Question: So guys, I have a carousel which works perfectly. Now I want to be able to modify it slightly so heres my script:
'''
<div id="myCarousel" class="carousel slide">
<div class="carousel-inner">
<div class="item active" id="1">
<center>Images go here!</center>
</div>
<div class="item" id="2">
<center>Imsdfsdfsfsdfsdfsdfsfsdfsdf</center>
</div>
<div class="item" id="3">
<center>Imasdfsdfsdfsdfre!</center>
</div>
</div>
<a class="carousel-control left" href="javascript:;" data-target="#myCarousel" data-slide="prev">
<span class="icon-prev"></span>
</a>
<a class="carousel-control right" href="javascript:;" data-target="#myCarousel" data-slide="next">
<span class="icon-next"></span>
</a>
<br /><br />
<div class="container">
<ul style="float:left; margin-top: 200px; display:inline-block;">
<li style="display:inline-block;"><a href="javascript:;" data-target="#myCarousel" data-slide="prev">Dashobard</a></li>
<li style="display:inline-block;"><a href="javascript:;" data-target="#myCarousel" data-slide="prev next">Timeline</a></li>
<li style="display:inline-block;"><a href="javascript:;" data-target="#myCarousel" data-slide="prev">Visionboard</a></li>
</ul>
</div>
</div>
'''
Works as you would expect - now underneath I would like to have 3 links say, link1, link2, link3 that when you click it changes the slide in the carousel, in addition to this I am looking to ad a caption<URL> underneath each of those links. see my example image - I have tried using the current controls and tried to modify them with no success.
Here is a fiddle: <URL>

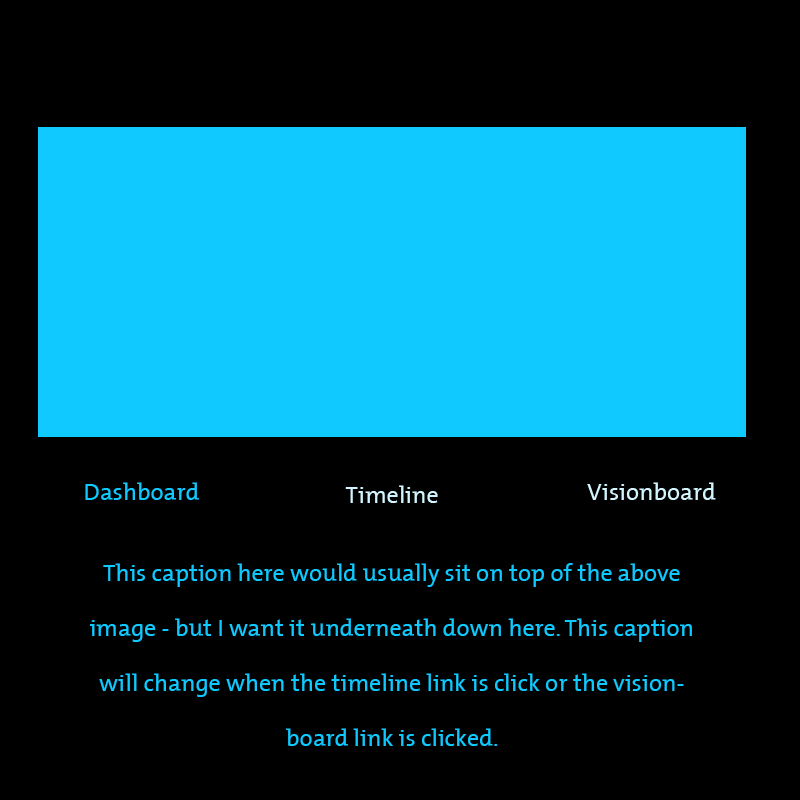
Answer: If you want to achieve something like <URL> this is what you have to do:
HTML code:
'''
<div id="myCarousel" class="carousel slide">
<div class="carousel-inner">
<div class="active item" id="id1">
<img src="http://placehold.it/300x200/888&text=Item 1" />
</div>
<div class="item" id="id2">
<img src="http://placehold.it/300x200/aaa&text=Item 2" />
</div>
<div class="item" id="id3">
<img src="http://placehold.it/300x200/444&text=Item 3" />
</div>
</div>
<a class="carousel-control left" href="#myCarousel" data-slide="prev">&lsaquo;</a>
<a class="carousel-control right" href="#myCarousel" data-slide="next">&rsaquo;</a>
</div>
<div class="container">
<ul>
<li style="display:inline-block;"><a href="javascript:slideTo('0')">Dashobard</a></li>
<li style="display:inline-block;"><a href="javascript: slideTo('1')">Timeline</a></li>
<li style="display:inline-block;"><a href="javascript: slideTo('2')">Visionboard</a></li>
</ul>
</div>
'''
JavaScript code:
'''
function slideTo(valoare){
if (valoare == 0) $('#myCarousel').carousel(0)
if (valoare == 1) $('#myCarousel').carousel(1)
if (valoare == 2) $('#myCarousel').carousel(2)
}
'''
And the CSS code i've used for this example:
'''
#myCarousel {
margin-top: 40px;
}
.carousel-linked-nav,
.item img {
display: block;
margin: 0 auto;
}
.carousel-linked-nav {
width: 120px;
margin-bottom: 20px;
}
.container {
text-align: center;
}
ul {margin: 0;}
'''
Here is the <URL>
This example uses '.carousel(number)'
Update 1:
- <URL>
Update 2:
- <URL>